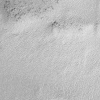
Atmospheric dust classification: not_dusty